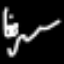
Label: squiggle